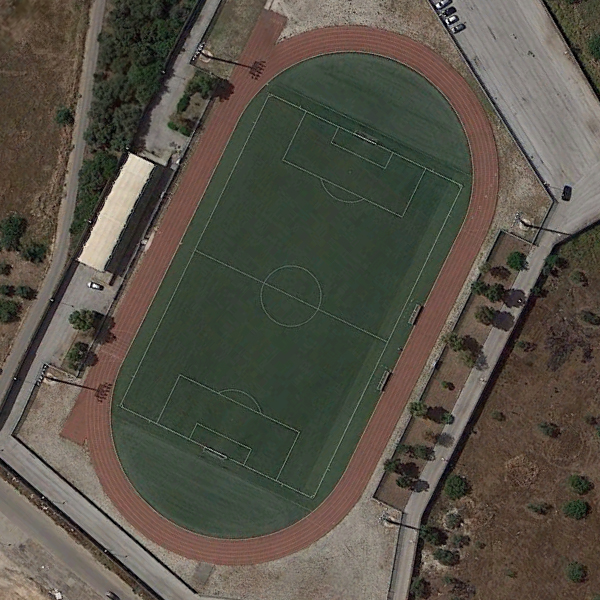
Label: Playground